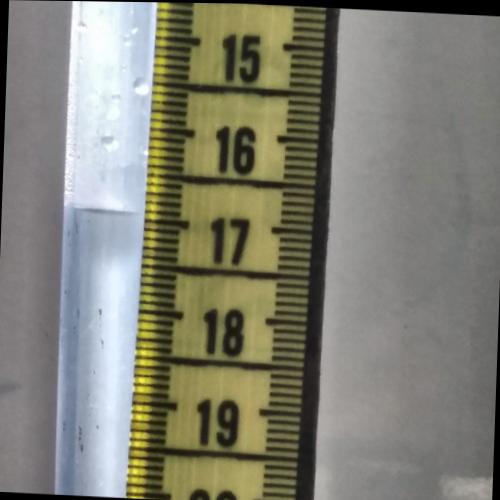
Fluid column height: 16.9 cm